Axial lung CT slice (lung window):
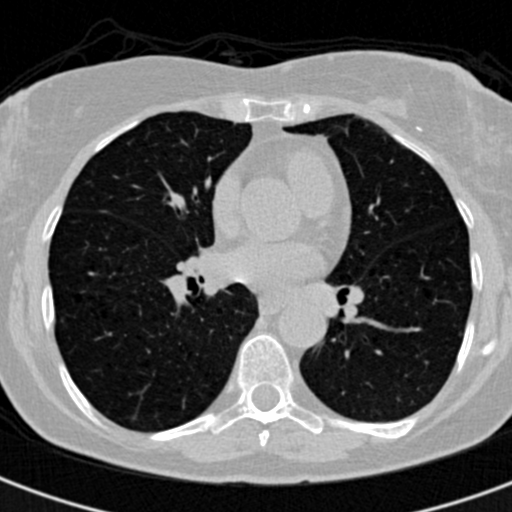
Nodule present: no